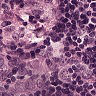
Metastatic tissue present: yes